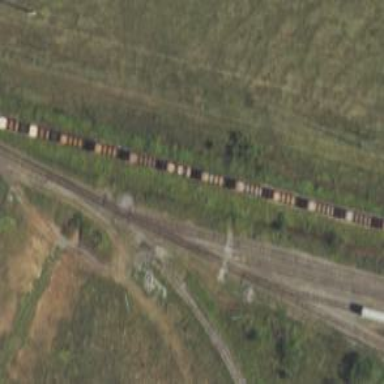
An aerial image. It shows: Railway yard used for servicing trains.